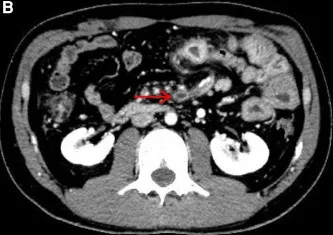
Hepatic portal vein CT angiography and digital subtraction-angiography (DSA). (B) Showing superior mesenteric vein thrombosis (red arrow).
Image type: radiology (ct)